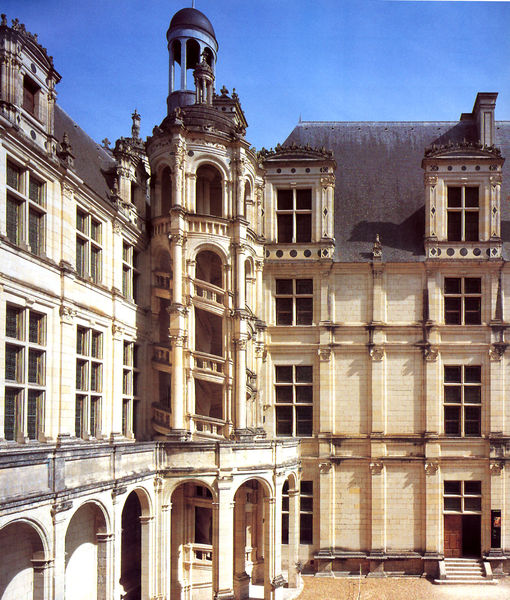
Titel: Schloss von Chambord
Standort: Chambord, Schloß (EU - F); (F Loiretal) (EU - F - Loiretal)
Schlagwörter: fenster, laterne, tür, dach, gebäude, haus, turm, balkon, fassade, giebel, pilaster, treppe, geländer, stufen, bögen, gang, arkade, türme, balustrade, dachgauben, wendeltreppe, spindel, fialen, trppe, wandvorlagen, tür fenster, eselstreppe